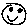
Label: smiley face